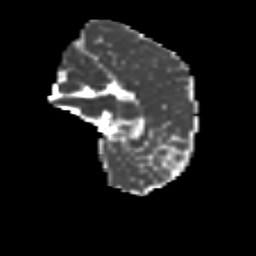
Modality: MD
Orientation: sagittal
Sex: female
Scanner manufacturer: siemens
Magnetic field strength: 3 T
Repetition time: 5 s
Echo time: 0.071 s